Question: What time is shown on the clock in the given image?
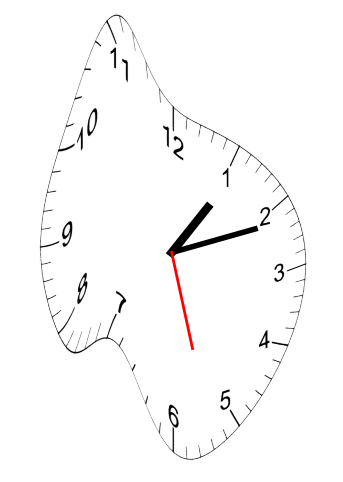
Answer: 01:11:27